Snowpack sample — Buffalo Mountain, Silverthorne, Colorado, USA (2/22/26, 2:02 PM MST)
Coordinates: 39.622, -106.113
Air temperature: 33 °F
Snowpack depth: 63 cm
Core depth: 30 cm
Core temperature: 26.6 °F
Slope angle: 11°, slope face: 116°
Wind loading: low
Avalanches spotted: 0
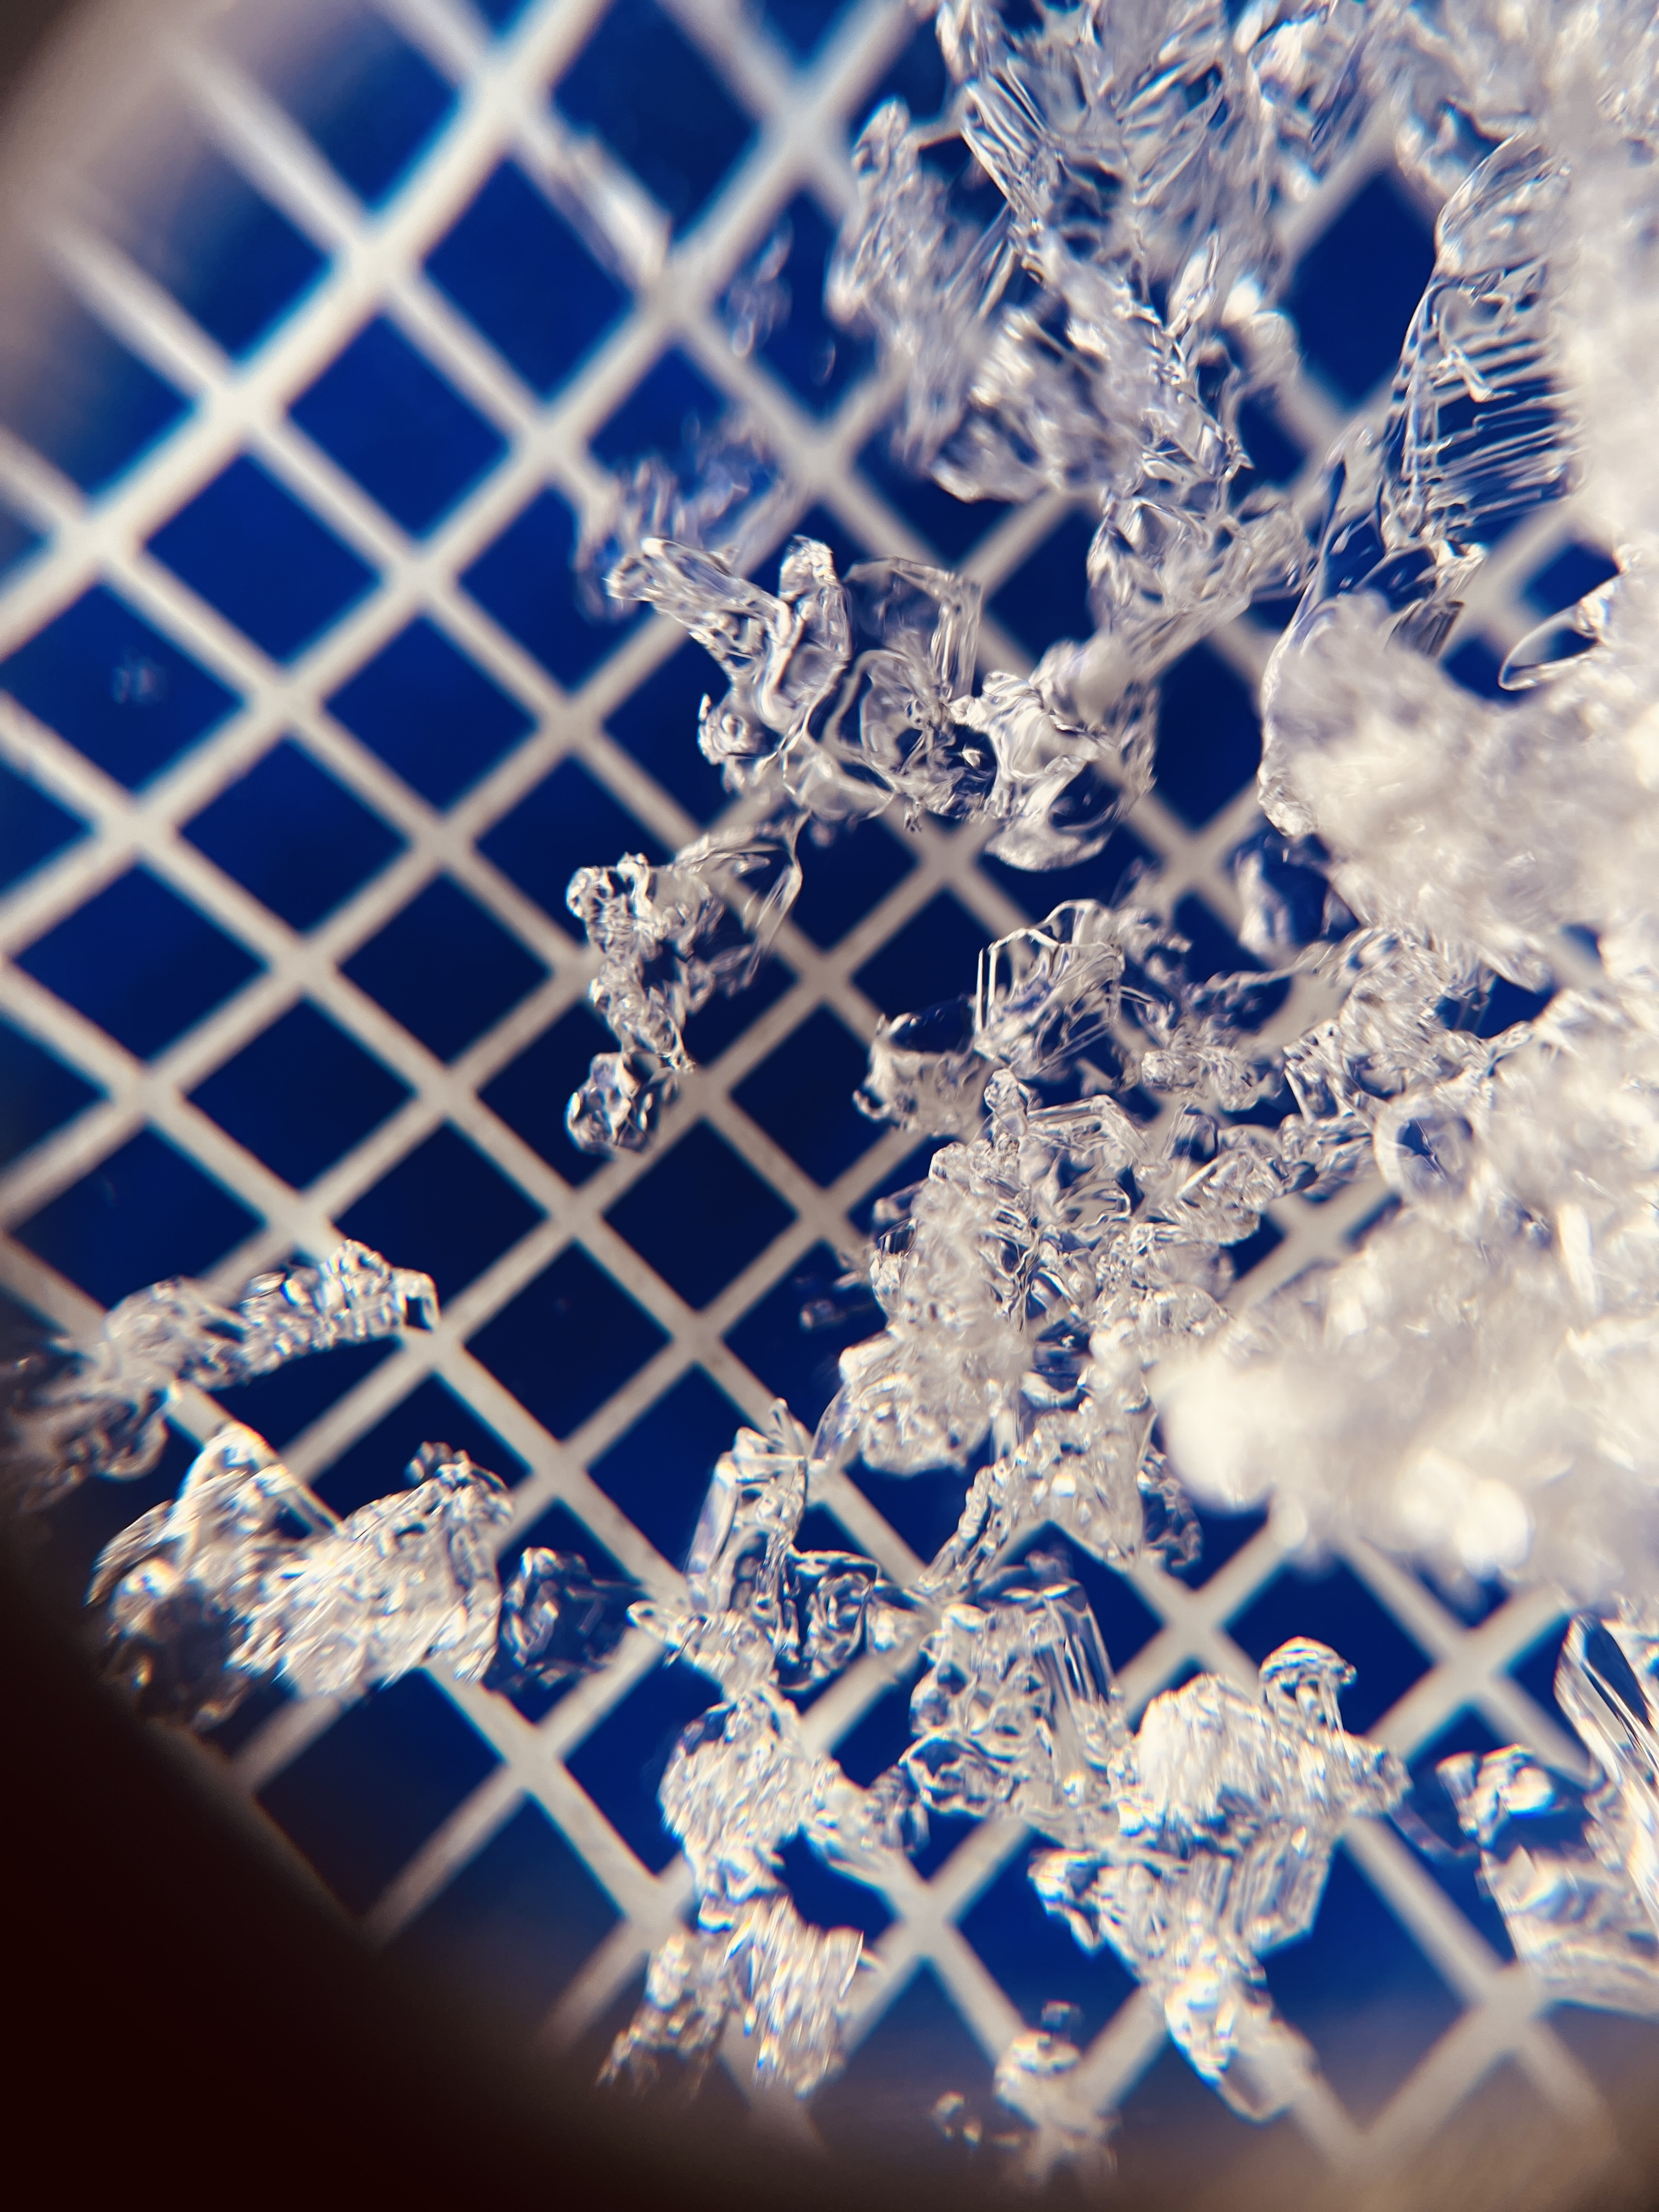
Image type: magnified_profile
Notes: In a firebreak similar to site 1, minimal wind loading with no spotted avalanches (not many faces in view though)